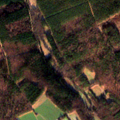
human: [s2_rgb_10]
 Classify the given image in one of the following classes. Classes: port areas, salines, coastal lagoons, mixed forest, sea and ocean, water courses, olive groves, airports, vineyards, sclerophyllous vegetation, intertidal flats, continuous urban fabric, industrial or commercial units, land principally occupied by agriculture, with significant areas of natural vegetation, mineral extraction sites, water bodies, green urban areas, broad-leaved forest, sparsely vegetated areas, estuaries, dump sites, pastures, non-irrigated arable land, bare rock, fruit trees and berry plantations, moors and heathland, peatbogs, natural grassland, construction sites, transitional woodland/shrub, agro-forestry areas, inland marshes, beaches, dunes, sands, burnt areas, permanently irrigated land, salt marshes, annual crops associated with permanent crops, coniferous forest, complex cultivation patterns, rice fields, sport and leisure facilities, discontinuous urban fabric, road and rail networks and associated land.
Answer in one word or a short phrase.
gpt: non-irrigated arable land, land principally occupied by agriculture, with significant areas of natural vegetation, broad-leaved forest, coniferous forest, mixed forest